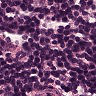
Metastatic tissue present: no